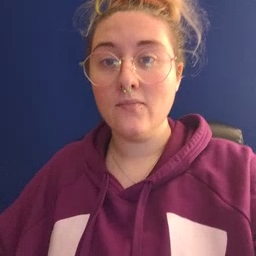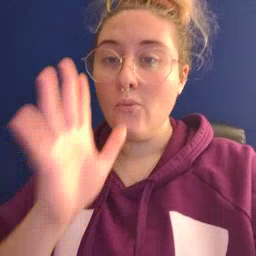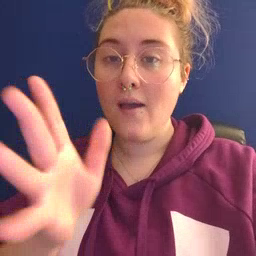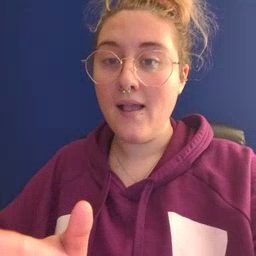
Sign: grandma